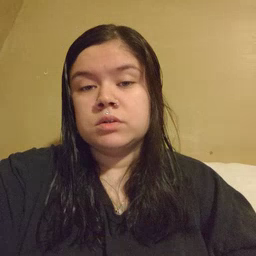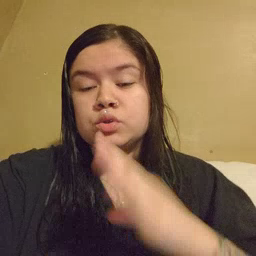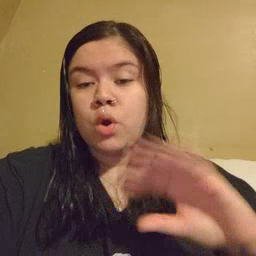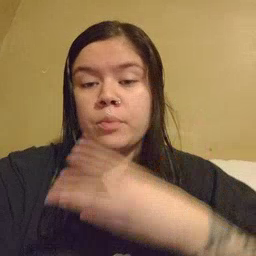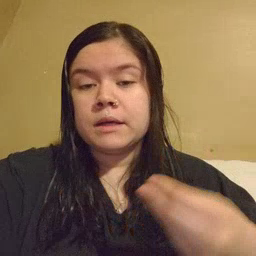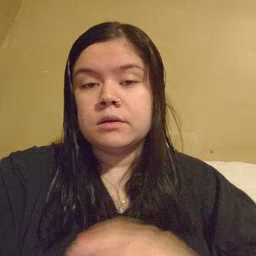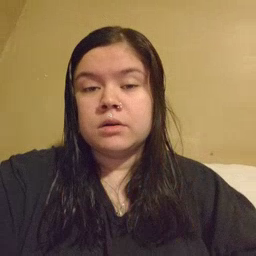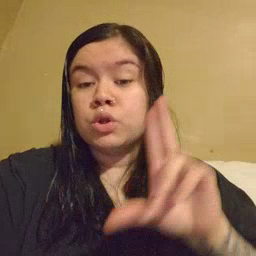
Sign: story